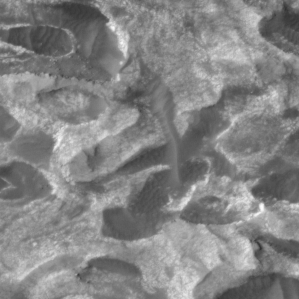
Label: non_frost